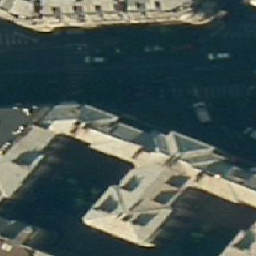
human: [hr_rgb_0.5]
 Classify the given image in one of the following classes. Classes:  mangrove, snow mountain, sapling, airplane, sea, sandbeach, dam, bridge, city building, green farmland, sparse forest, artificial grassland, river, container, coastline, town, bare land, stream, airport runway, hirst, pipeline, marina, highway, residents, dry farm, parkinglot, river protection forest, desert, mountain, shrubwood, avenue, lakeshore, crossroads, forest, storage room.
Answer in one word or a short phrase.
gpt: city building